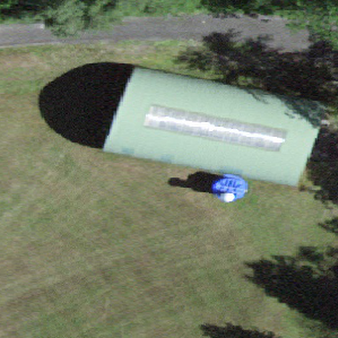
Label: other